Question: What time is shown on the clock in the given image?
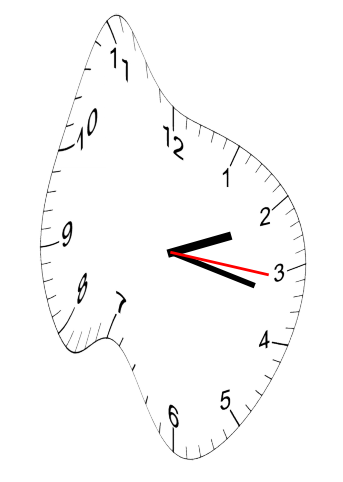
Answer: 02:17:16